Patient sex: M
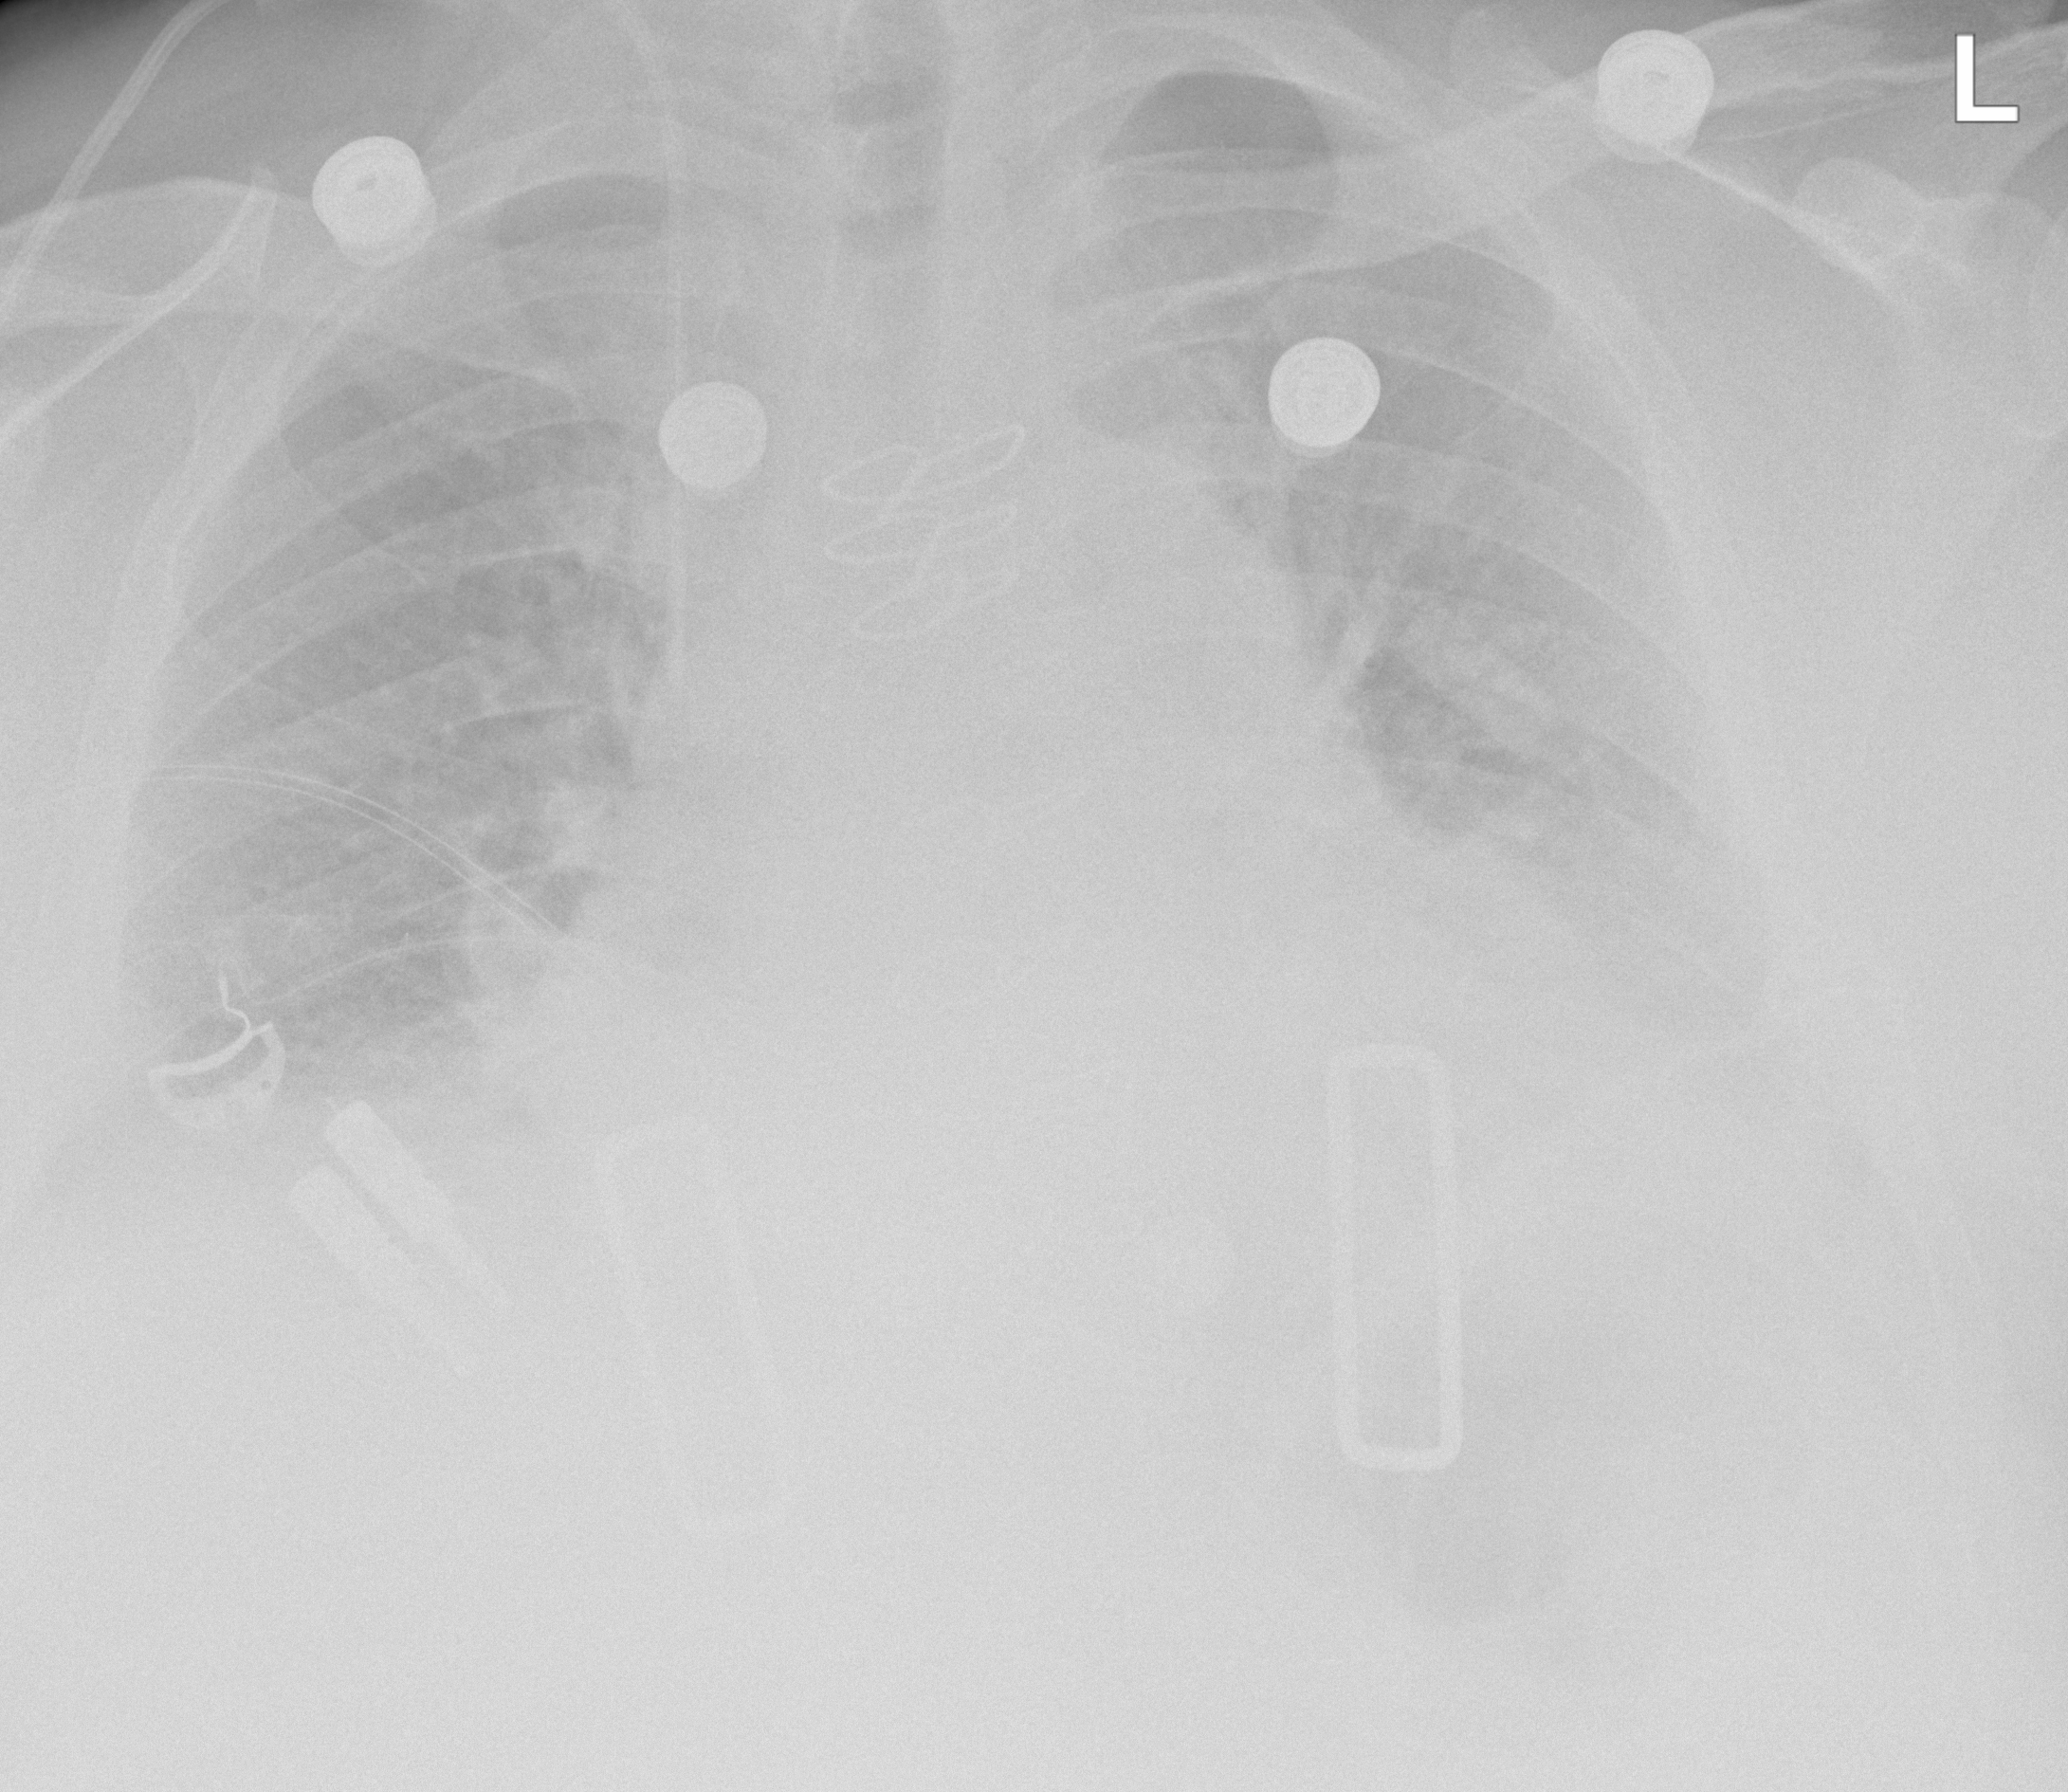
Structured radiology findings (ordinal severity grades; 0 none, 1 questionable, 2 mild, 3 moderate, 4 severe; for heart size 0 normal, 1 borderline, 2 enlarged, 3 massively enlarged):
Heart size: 2
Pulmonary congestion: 2
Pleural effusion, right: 2
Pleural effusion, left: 2
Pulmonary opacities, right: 0
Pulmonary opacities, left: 0
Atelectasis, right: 2
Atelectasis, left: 3